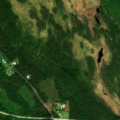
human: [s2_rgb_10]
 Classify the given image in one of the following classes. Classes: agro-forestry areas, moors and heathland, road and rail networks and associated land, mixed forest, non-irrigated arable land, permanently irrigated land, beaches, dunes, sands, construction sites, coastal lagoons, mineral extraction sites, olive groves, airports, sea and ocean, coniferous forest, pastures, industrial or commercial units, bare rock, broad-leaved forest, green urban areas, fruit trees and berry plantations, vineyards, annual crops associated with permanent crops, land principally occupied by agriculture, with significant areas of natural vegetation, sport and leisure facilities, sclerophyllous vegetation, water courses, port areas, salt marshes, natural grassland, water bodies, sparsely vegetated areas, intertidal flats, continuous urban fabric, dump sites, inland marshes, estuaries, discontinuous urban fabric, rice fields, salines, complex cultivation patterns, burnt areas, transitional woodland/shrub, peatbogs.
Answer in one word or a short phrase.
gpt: coniferous forest, mixed forest, transitional woodland/shrub